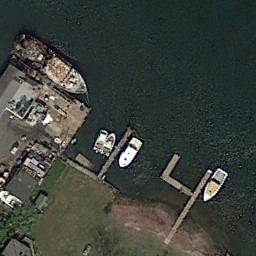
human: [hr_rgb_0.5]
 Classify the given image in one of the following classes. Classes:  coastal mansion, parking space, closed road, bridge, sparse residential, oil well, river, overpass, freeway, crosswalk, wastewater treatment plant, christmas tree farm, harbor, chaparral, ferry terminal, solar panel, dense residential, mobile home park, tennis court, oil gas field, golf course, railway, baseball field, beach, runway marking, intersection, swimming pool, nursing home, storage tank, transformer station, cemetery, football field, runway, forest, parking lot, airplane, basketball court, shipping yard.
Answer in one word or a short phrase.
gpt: ferry terminal